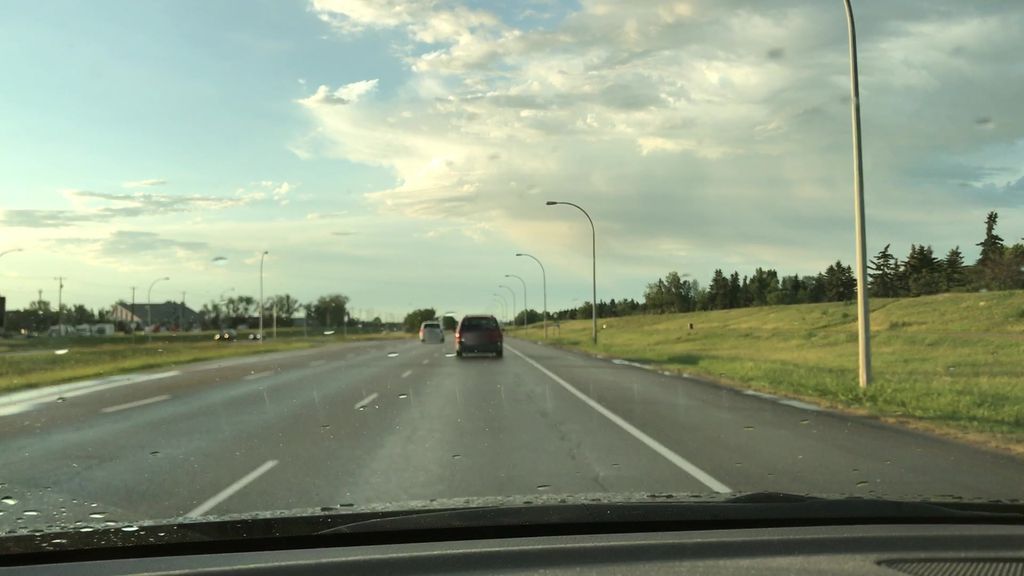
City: edmonton